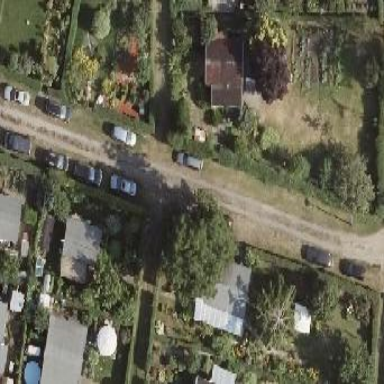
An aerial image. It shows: Plot within allotments.